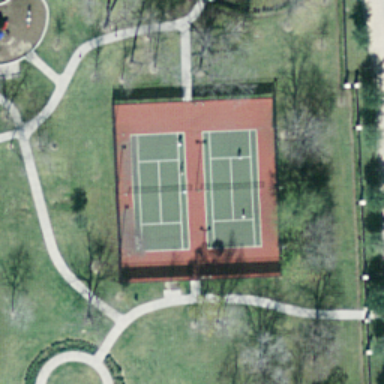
Two tennis courts arranged neatly with some plants and lawn surrounded .